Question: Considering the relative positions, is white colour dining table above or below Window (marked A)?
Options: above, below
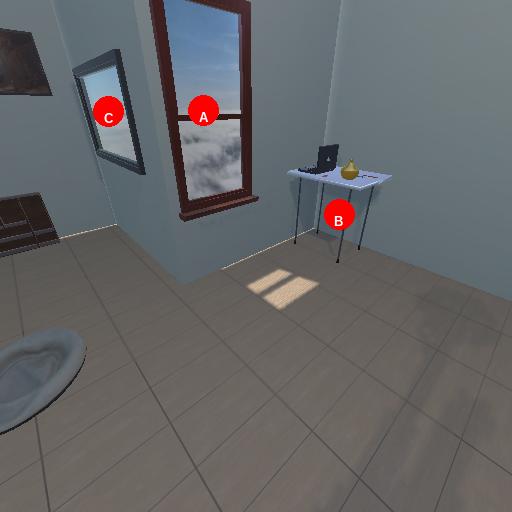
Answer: above